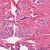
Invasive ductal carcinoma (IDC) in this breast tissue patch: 0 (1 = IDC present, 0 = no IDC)